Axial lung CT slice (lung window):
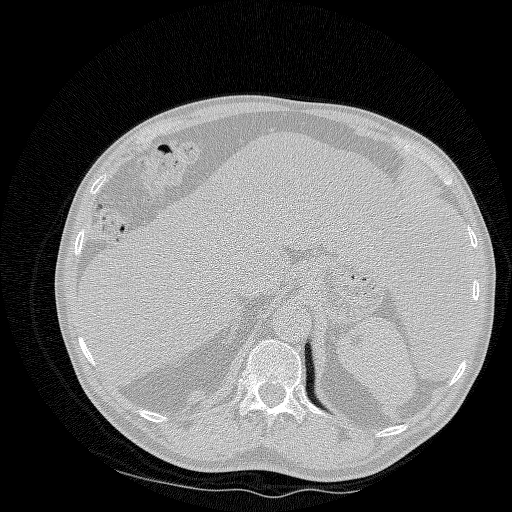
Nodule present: no